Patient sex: M
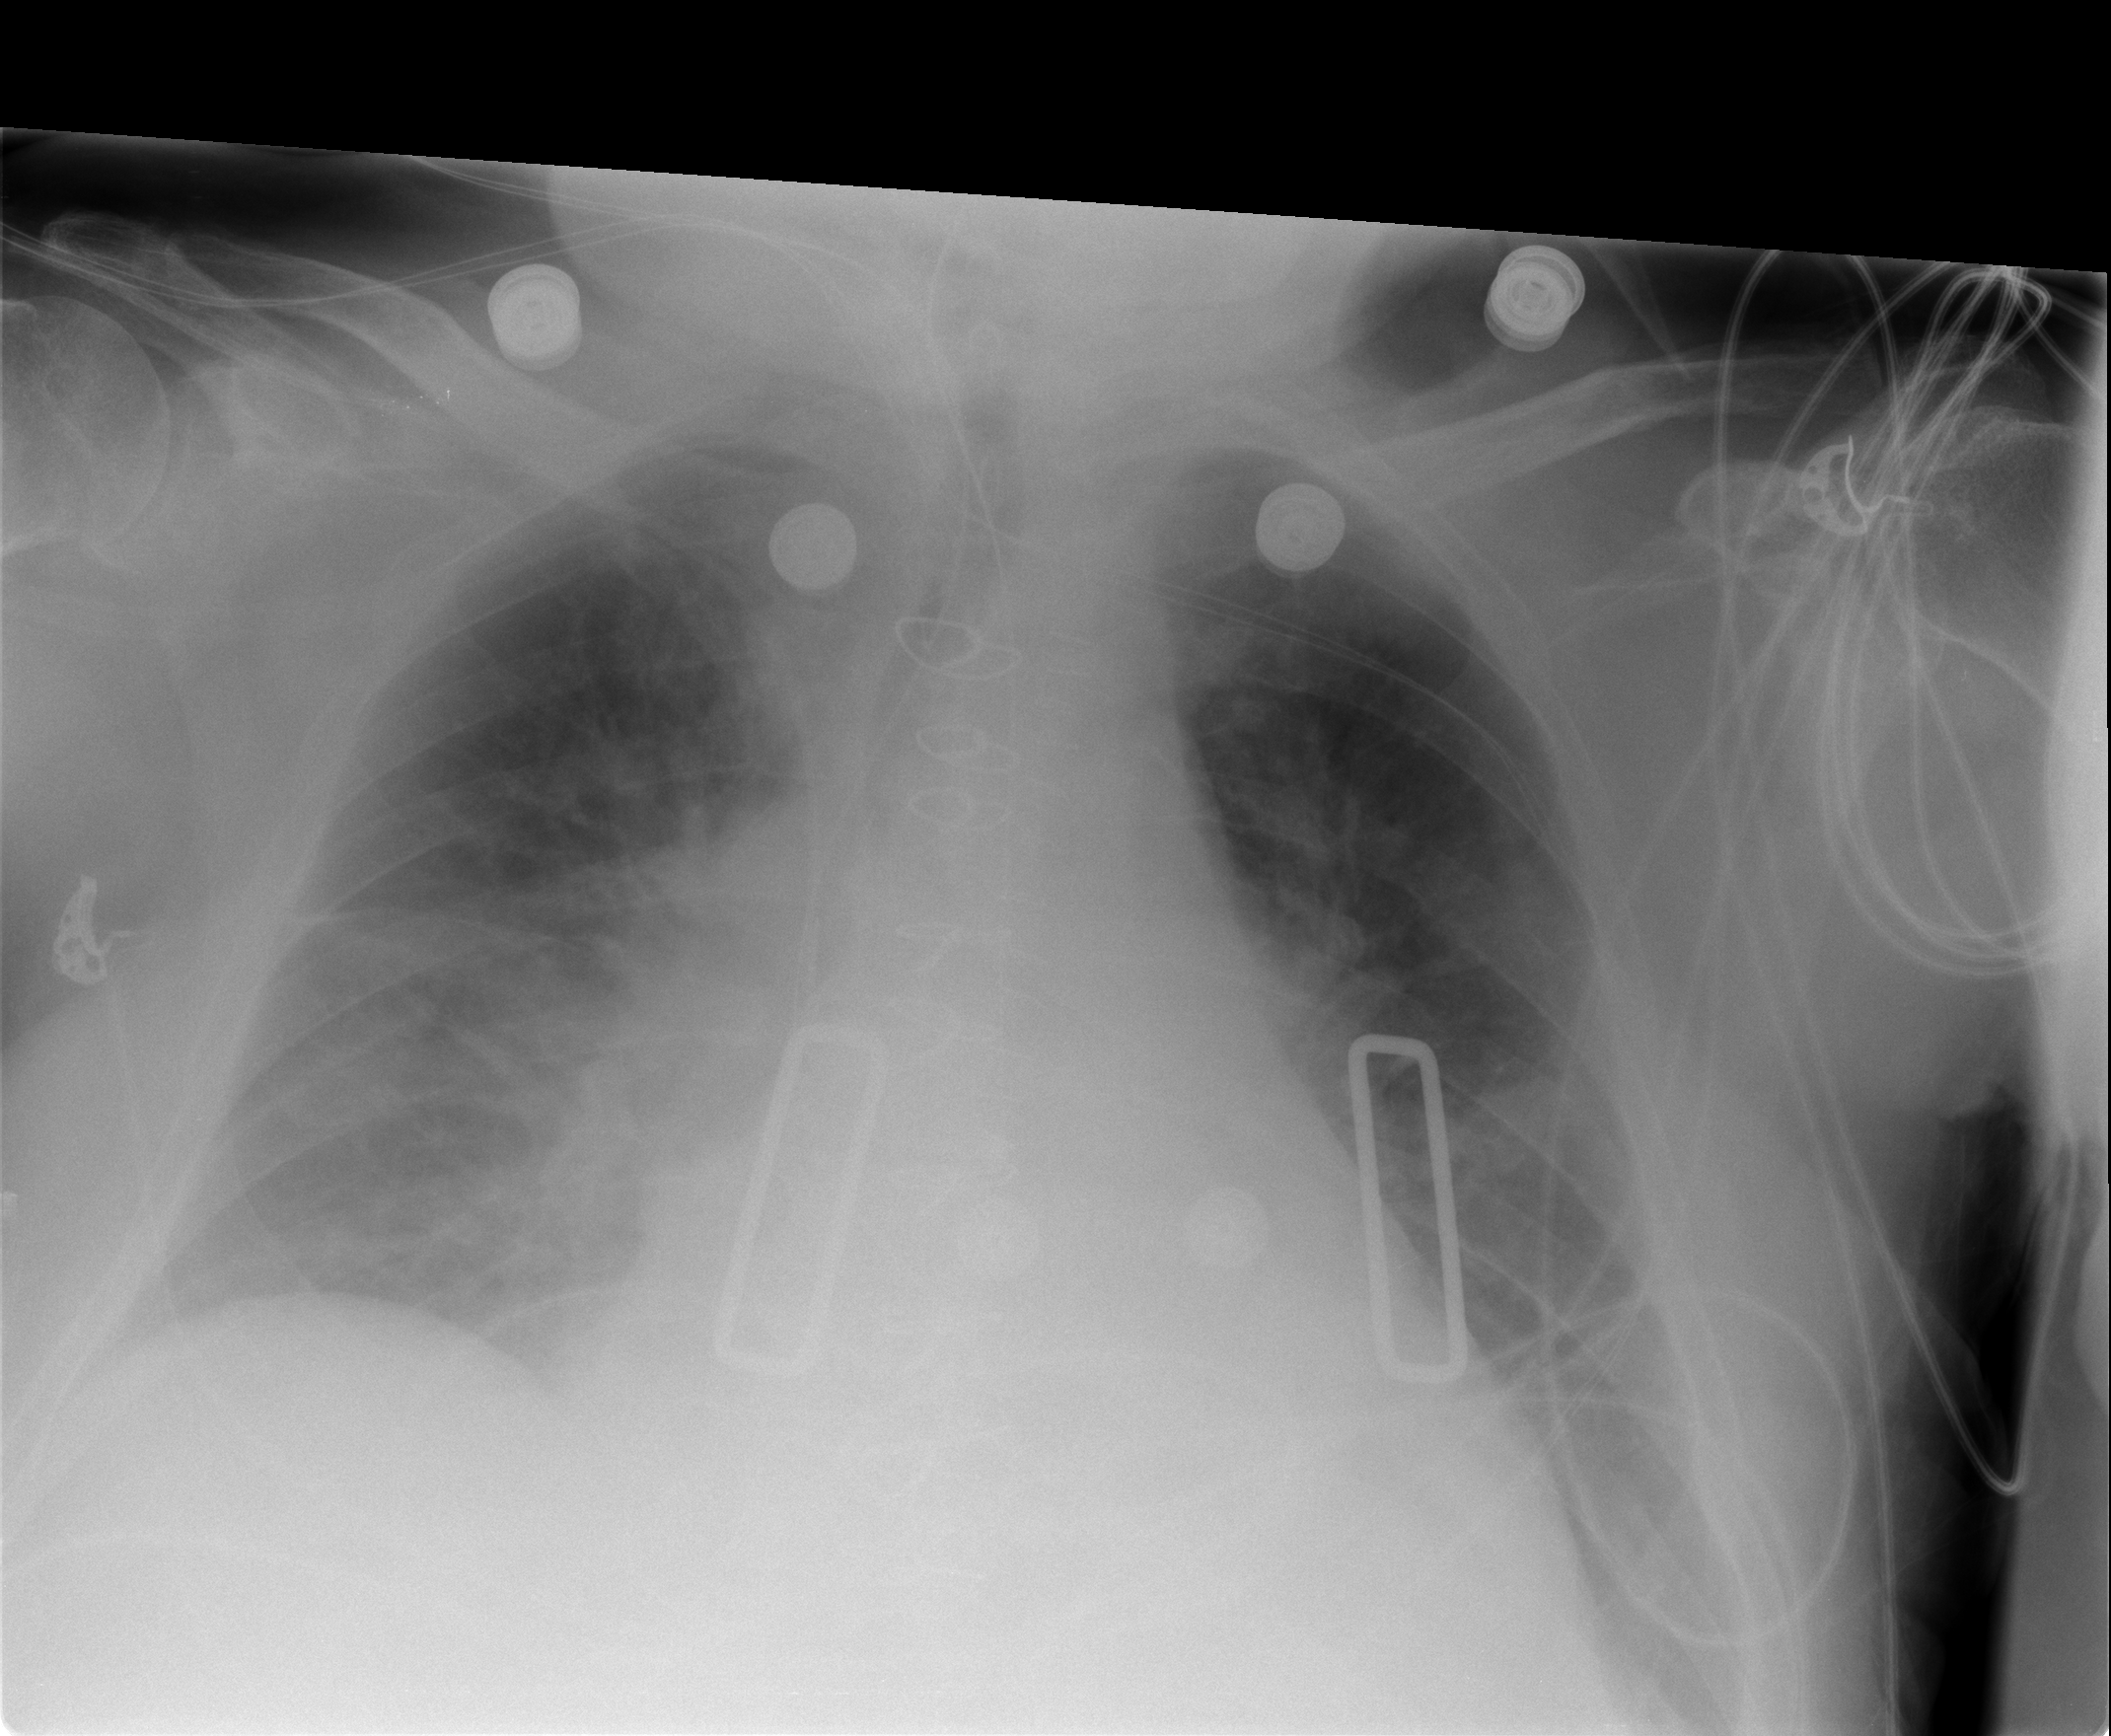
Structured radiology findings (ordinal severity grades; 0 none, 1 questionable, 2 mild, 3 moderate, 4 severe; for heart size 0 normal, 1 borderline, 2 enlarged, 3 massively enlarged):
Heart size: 2
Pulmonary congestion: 2
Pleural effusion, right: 0
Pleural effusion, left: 2
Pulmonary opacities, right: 2
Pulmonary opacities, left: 0
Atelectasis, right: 0
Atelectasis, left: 2